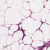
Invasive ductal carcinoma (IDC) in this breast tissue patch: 1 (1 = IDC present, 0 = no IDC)